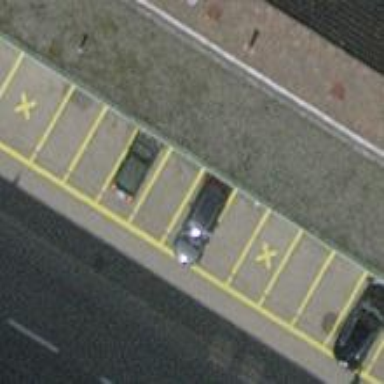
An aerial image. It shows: Parking available on the street side.